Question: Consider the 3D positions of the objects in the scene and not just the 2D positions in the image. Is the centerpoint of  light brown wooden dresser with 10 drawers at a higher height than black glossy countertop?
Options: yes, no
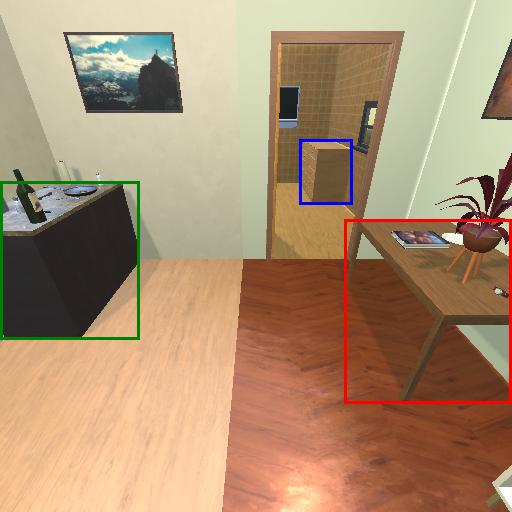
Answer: yes